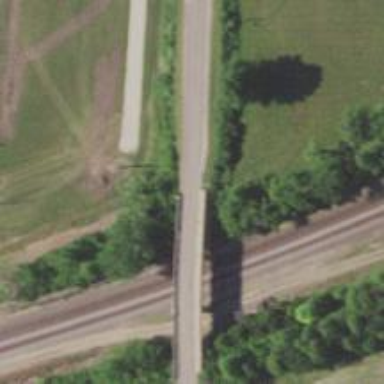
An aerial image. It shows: Tertiary road with bridge.